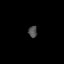
Tissue: lung
Cell type: Fibroblasts
Senescence score: 0.5784
Nuclear area (px): 96
Mean DAPI intensity: 80.104